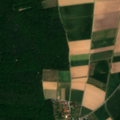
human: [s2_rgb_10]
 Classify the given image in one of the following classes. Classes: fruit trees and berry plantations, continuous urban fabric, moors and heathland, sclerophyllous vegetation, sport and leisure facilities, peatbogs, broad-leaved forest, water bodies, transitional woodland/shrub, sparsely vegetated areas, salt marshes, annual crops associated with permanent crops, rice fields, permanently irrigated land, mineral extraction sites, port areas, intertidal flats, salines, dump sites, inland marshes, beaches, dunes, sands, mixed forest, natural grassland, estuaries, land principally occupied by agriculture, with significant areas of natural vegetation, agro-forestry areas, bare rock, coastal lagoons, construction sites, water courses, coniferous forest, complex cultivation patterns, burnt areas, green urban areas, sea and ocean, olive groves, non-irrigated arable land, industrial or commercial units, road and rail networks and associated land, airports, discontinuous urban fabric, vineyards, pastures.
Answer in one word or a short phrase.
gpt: non-irrigated arable land, broad-leaved forest